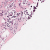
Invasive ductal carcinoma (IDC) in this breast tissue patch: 1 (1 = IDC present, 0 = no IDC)